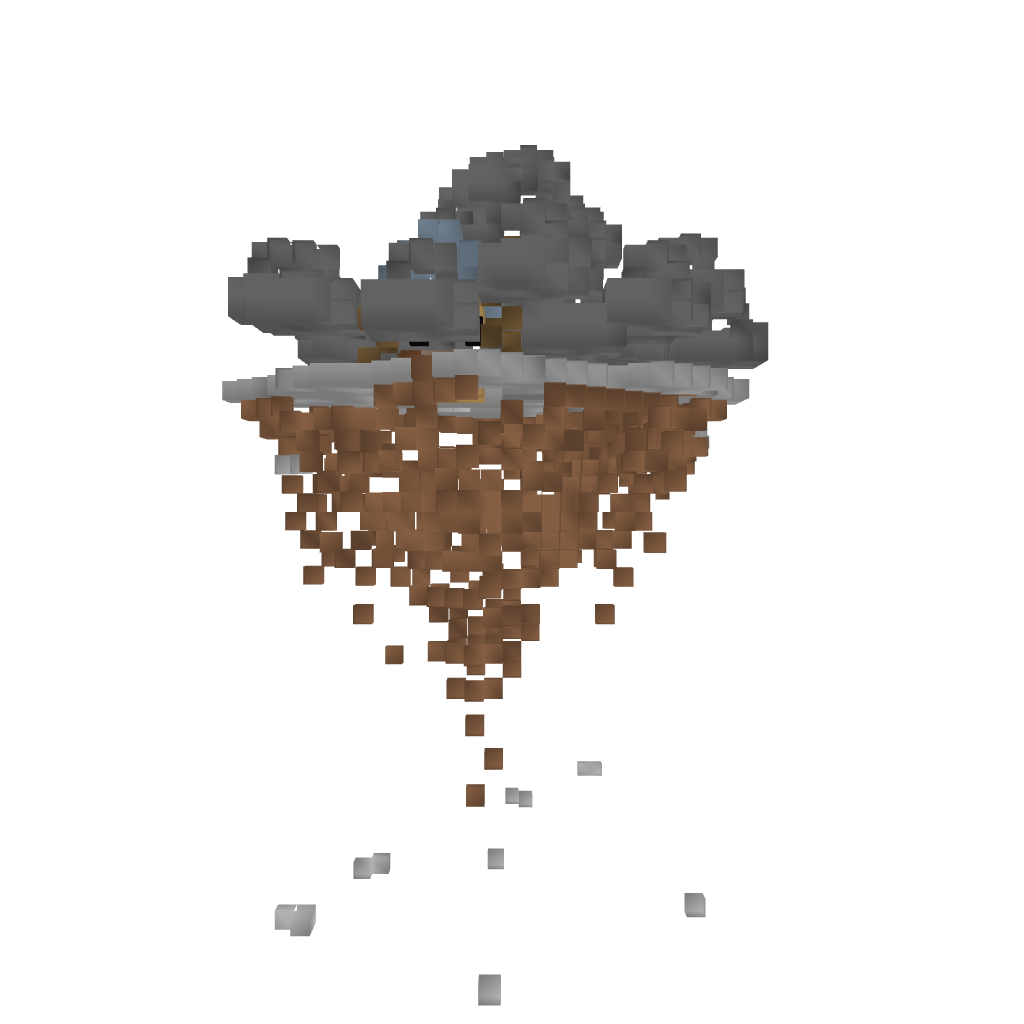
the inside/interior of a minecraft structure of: Sky Islands